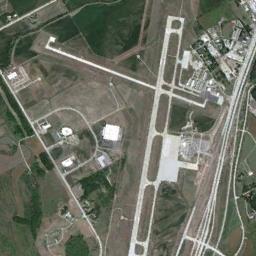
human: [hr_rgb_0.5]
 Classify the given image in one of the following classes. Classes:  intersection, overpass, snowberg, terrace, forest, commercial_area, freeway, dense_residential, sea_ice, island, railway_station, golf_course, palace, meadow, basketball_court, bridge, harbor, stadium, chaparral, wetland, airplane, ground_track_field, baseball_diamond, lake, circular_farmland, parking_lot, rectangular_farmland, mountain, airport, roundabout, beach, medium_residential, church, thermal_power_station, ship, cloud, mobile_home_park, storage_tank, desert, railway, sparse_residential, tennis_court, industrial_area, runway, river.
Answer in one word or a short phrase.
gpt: airport